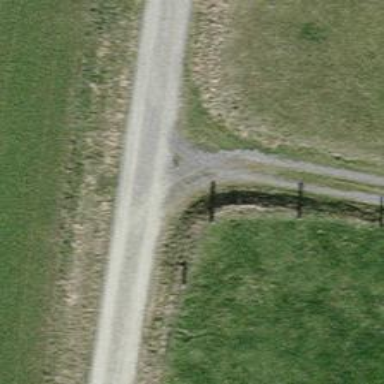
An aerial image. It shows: Pebblestone track with grade2 tracktype.